Interaction volume radius: 5 \u00c5
Interaction volume height: 30 \u00c5
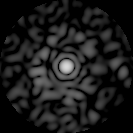
Disorder parameter: 0.8328